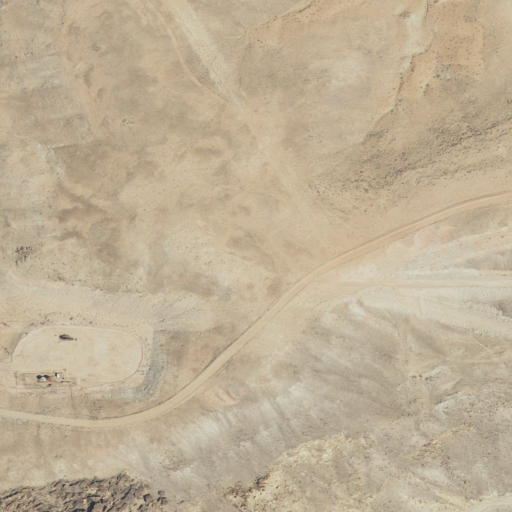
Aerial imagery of mountain in Utah named Flat Top Mountain containing shrub and barren land